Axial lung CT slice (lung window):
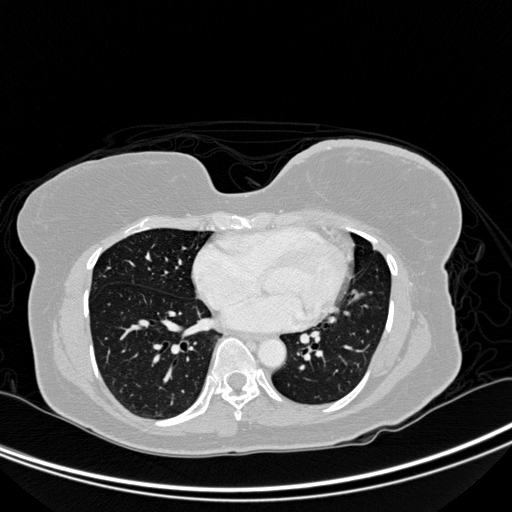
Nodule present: yes
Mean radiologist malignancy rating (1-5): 2.75